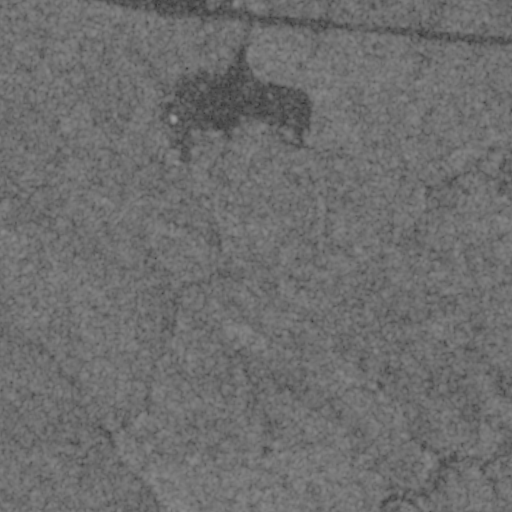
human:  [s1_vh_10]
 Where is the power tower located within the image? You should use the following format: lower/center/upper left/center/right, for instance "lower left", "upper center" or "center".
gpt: The power tower is located in the lower of the image.
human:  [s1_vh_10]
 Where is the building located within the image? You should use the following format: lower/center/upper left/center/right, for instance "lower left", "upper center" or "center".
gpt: The building is located in the upper left of the image.
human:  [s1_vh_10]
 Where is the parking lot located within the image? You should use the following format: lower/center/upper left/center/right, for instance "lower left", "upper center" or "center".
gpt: There is no parking lot in the image.

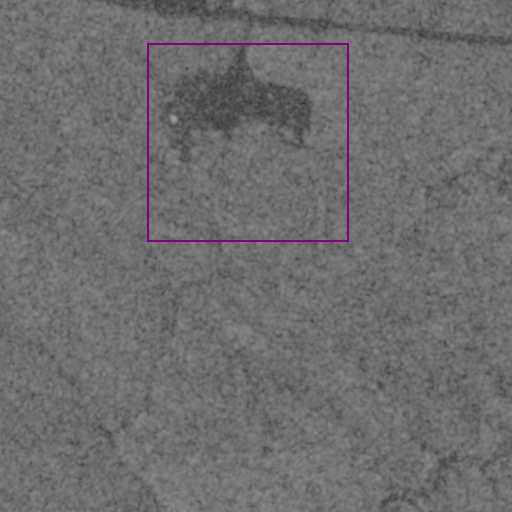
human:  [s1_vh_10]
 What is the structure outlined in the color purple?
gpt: There is no purple outline.
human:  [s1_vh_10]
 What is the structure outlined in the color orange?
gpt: There is no structure outlined in orange.